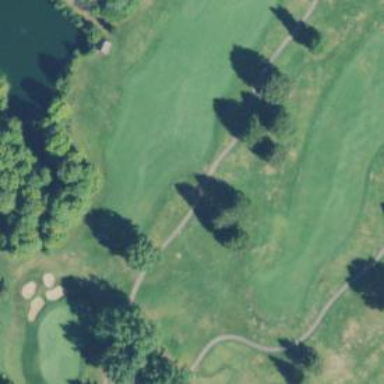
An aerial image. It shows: View of golf hole.